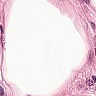
Metastatic tissue present: no